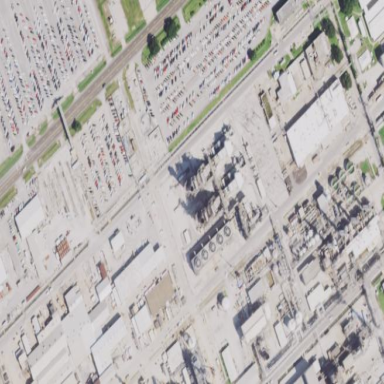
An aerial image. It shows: Industrial power plant with the landuse set as industrial.